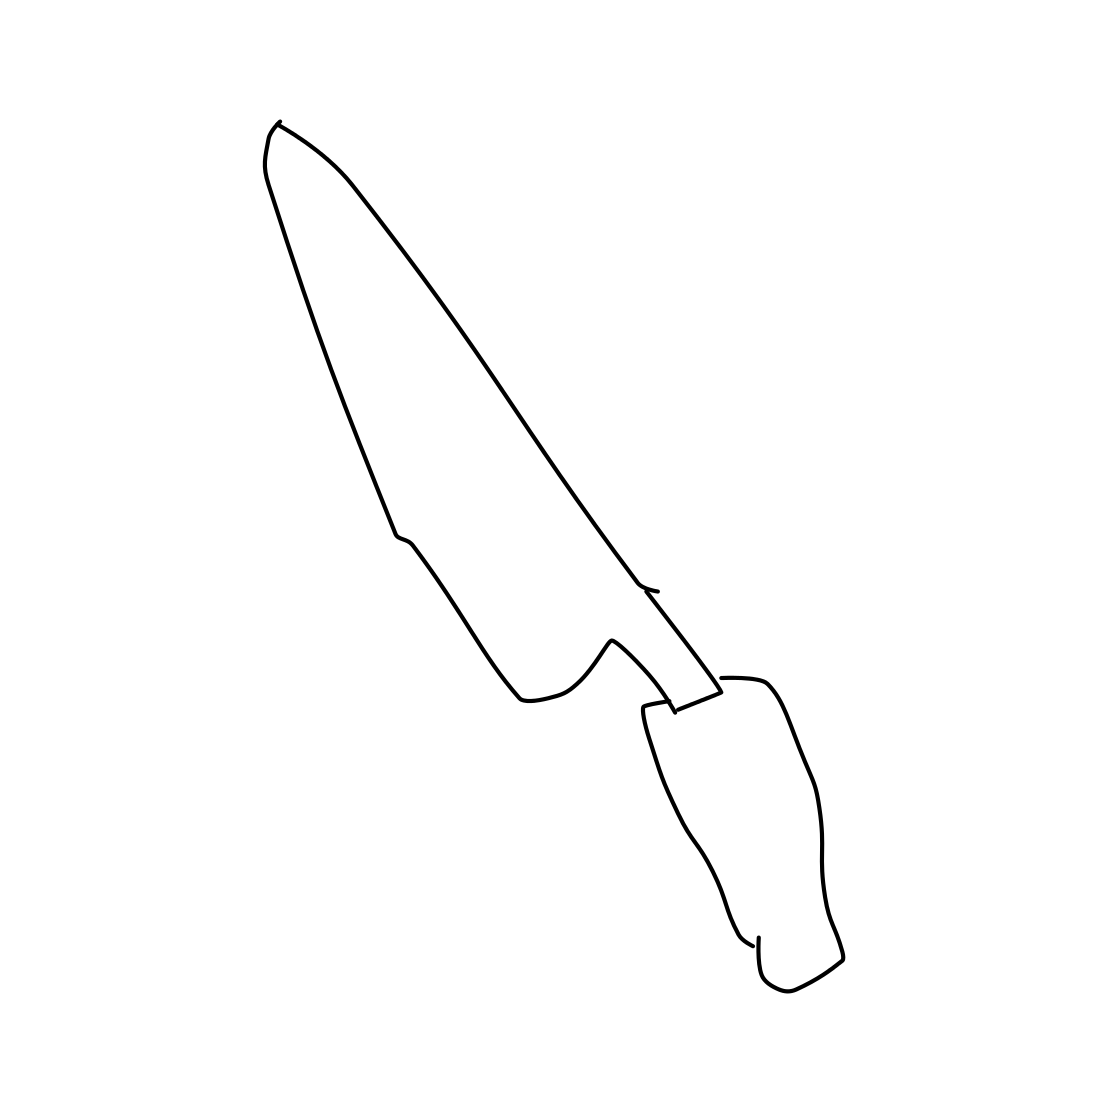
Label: knife